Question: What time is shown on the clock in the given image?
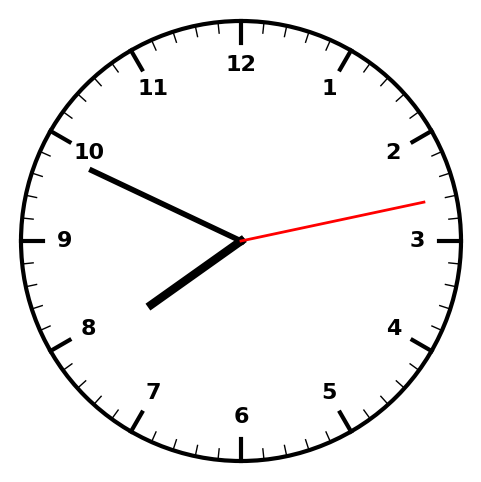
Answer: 07:49:13